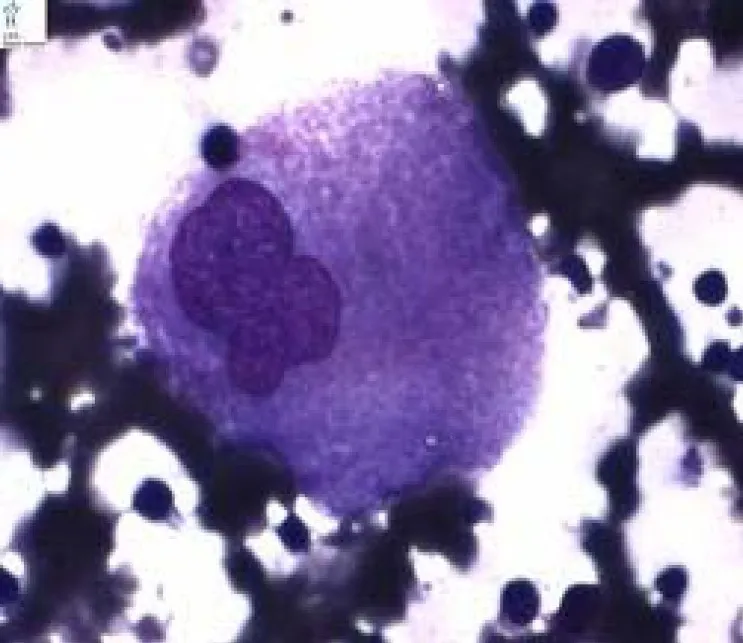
Gaucher cell in marrow smear (Wright Giemsa stain X100).
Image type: pathology (giemsa)